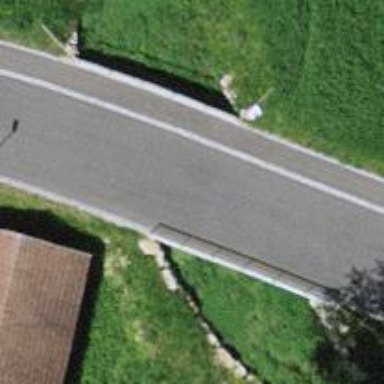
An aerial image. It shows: Residential road with bridge.